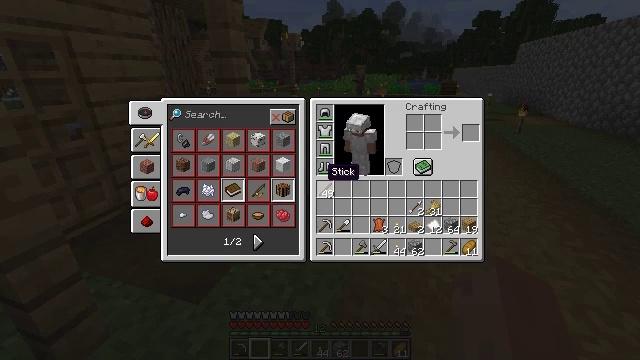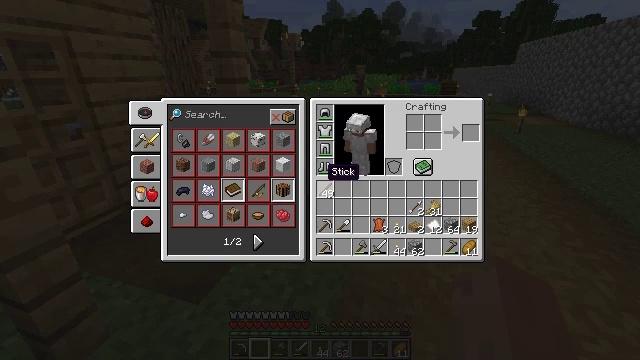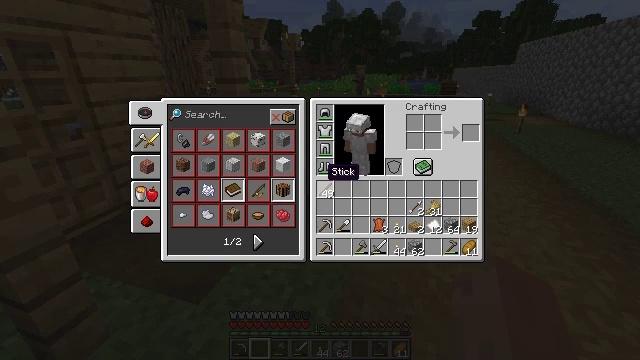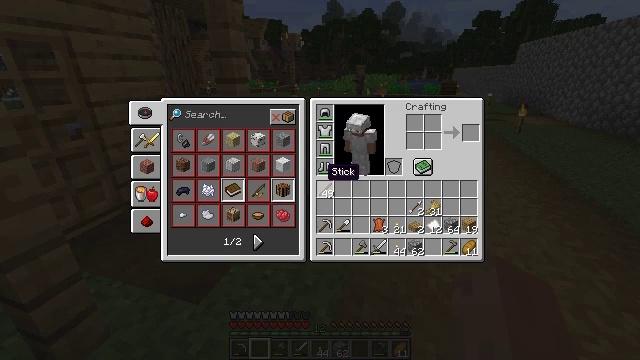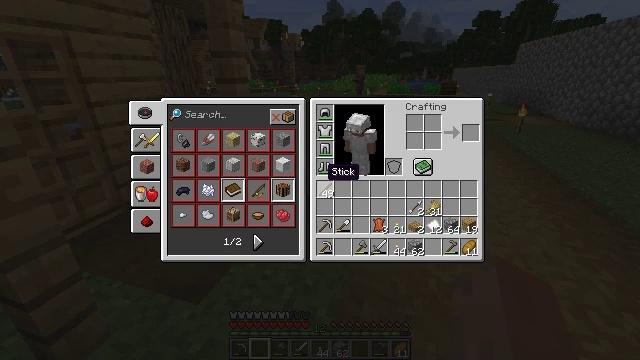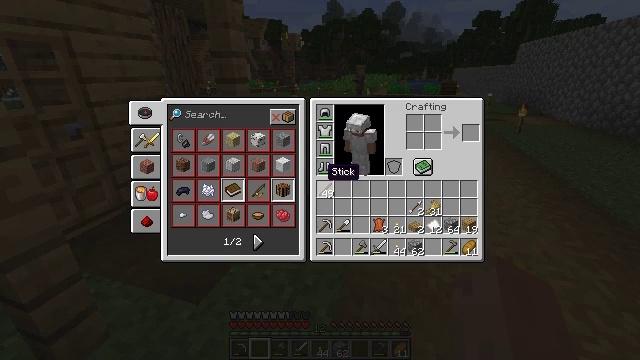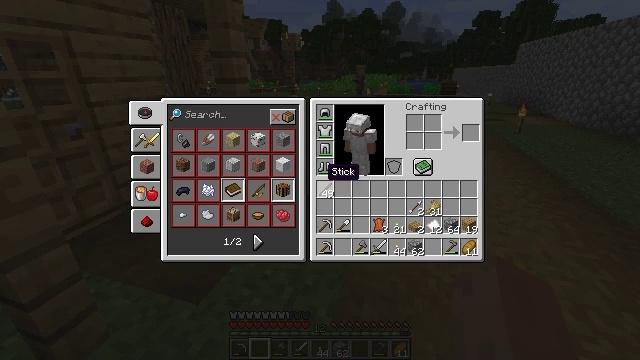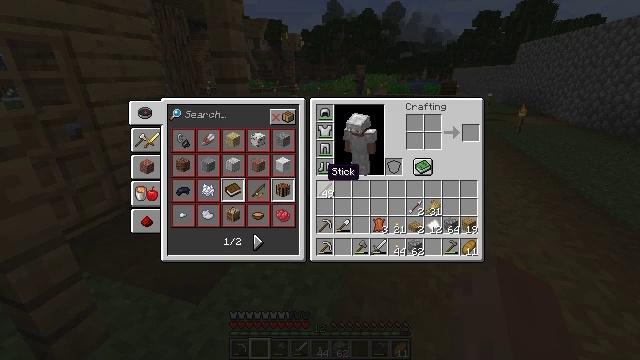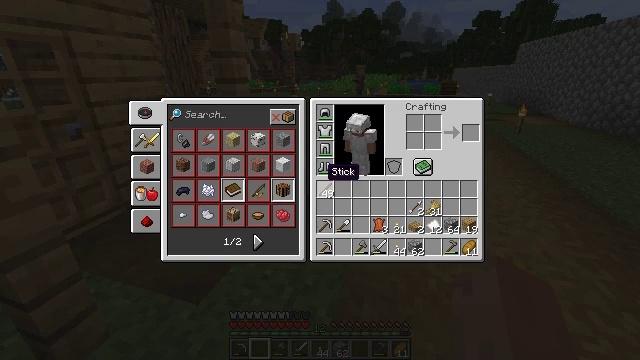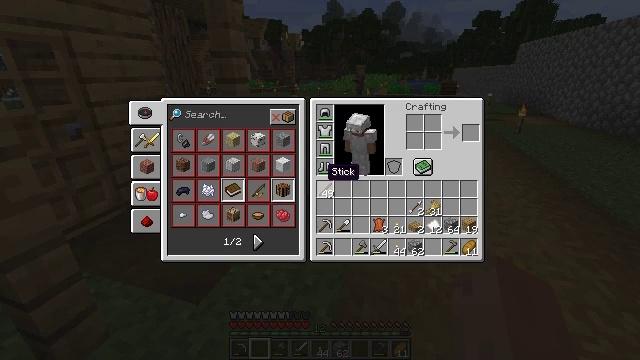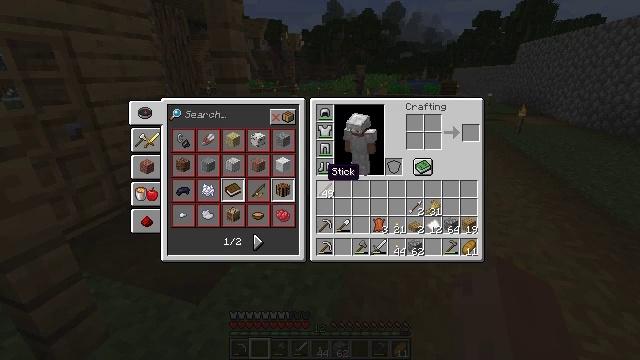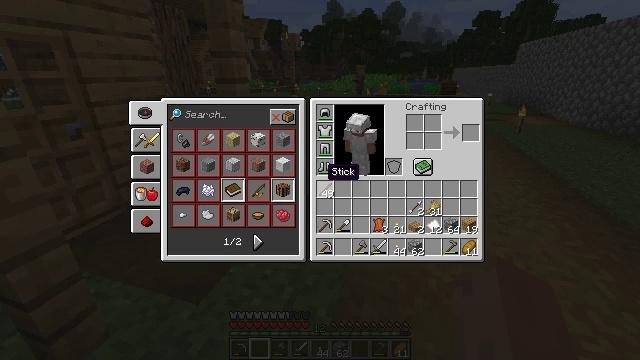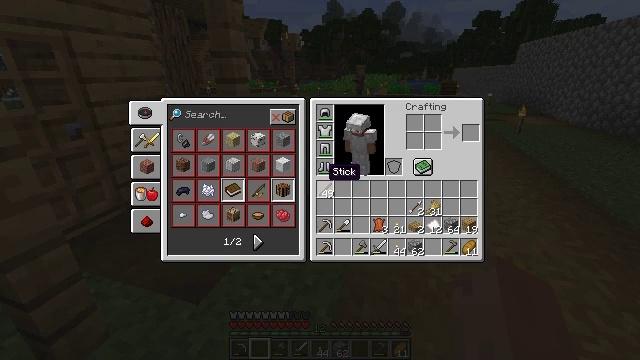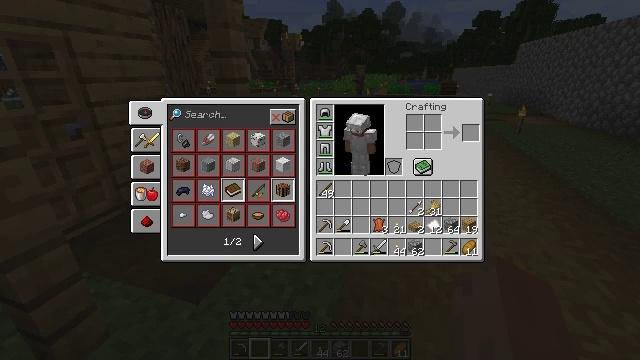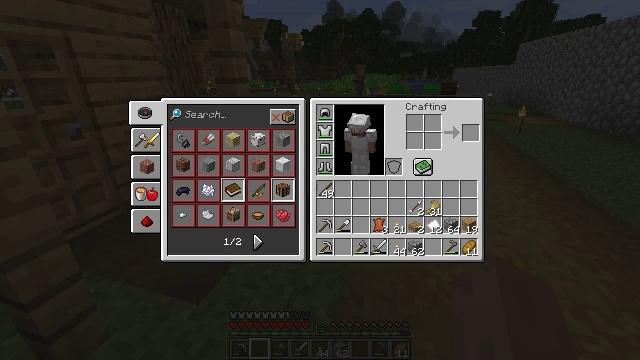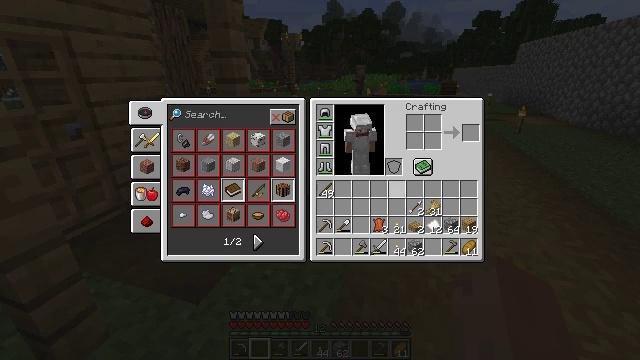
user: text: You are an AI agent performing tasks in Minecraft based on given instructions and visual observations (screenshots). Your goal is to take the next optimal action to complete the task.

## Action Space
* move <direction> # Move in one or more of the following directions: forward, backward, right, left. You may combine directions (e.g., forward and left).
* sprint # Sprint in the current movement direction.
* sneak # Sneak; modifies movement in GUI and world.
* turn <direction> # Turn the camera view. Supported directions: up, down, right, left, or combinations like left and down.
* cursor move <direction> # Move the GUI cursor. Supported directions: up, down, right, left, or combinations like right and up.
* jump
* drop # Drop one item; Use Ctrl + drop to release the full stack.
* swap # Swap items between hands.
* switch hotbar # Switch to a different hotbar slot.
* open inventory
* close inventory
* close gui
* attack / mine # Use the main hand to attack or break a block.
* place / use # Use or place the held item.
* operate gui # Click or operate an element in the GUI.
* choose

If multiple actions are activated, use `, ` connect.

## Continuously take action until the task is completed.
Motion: motion action
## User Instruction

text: Take paper and leather to craft a book.
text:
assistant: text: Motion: no_op
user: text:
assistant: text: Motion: no_op
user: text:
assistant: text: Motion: no_op
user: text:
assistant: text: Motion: no_op
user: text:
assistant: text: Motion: no_op
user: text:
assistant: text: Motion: no_op
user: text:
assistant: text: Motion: no_op
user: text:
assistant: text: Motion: no_op
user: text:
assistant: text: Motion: no_op
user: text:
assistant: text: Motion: no_op
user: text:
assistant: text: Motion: no_op
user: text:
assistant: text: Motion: no_op
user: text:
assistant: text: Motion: cursor move right
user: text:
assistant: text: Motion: cursor move right
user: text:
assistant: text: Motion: cursor move right
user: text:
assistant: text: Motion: no_op
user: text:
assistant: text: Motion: no_op
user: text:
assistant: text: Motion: no_op
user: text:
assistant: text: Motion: no_op
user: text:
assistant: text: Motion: no_op
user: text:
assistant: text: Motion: no_op
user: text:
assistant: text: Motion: no_op
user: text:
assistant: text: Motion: no_op
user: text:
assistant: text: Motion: no_op
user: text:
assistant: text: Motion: no_op
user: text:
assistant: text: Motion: no_op
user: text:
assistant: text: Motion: close gui
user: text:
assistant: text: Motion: no_op
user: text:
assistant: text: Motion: no_op
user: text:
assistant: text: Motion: turn left